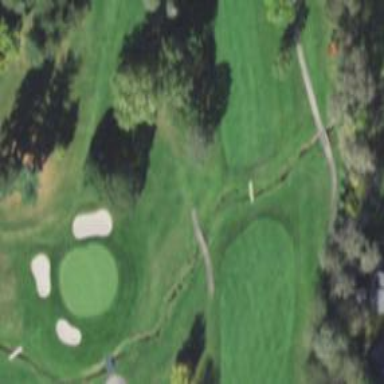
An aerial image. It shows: Path bridge used as golf cartpath.